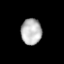
Tissue: lung
Cell type: Epithelial cells
Senescence score: 0.2288
Nuclear area (px): 526
Mean DAPI intensity: 184.175